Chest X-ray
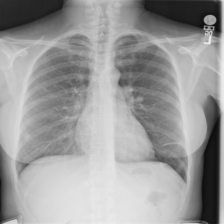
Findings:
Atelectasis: negative
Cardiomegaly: negative
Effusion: negative
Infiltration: negative
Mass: negative
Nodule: negative
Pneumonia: negative
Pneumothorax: negative
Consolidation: negative
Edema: negative
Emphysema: negative
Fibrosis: positive
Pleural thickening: negative
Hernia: negative